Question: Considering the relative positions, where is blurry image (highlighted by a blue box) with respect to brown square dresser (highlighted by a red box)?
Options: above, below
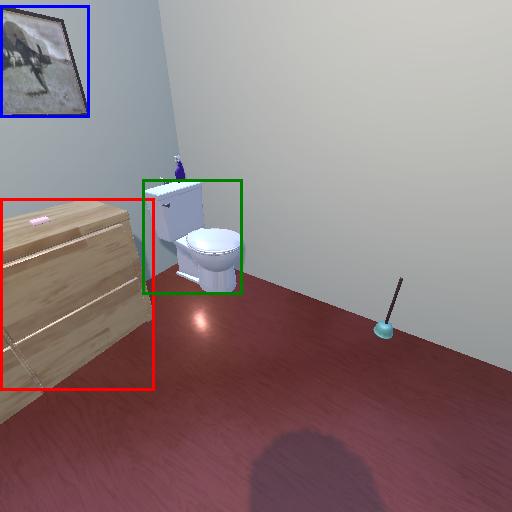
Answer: above